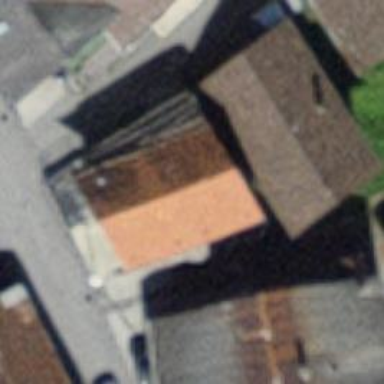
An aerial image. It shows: Shed building.